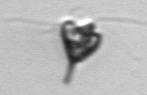
Label: Pyramimonas_longicauda